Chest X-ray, AP view. Patient: 61 years old, sex M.
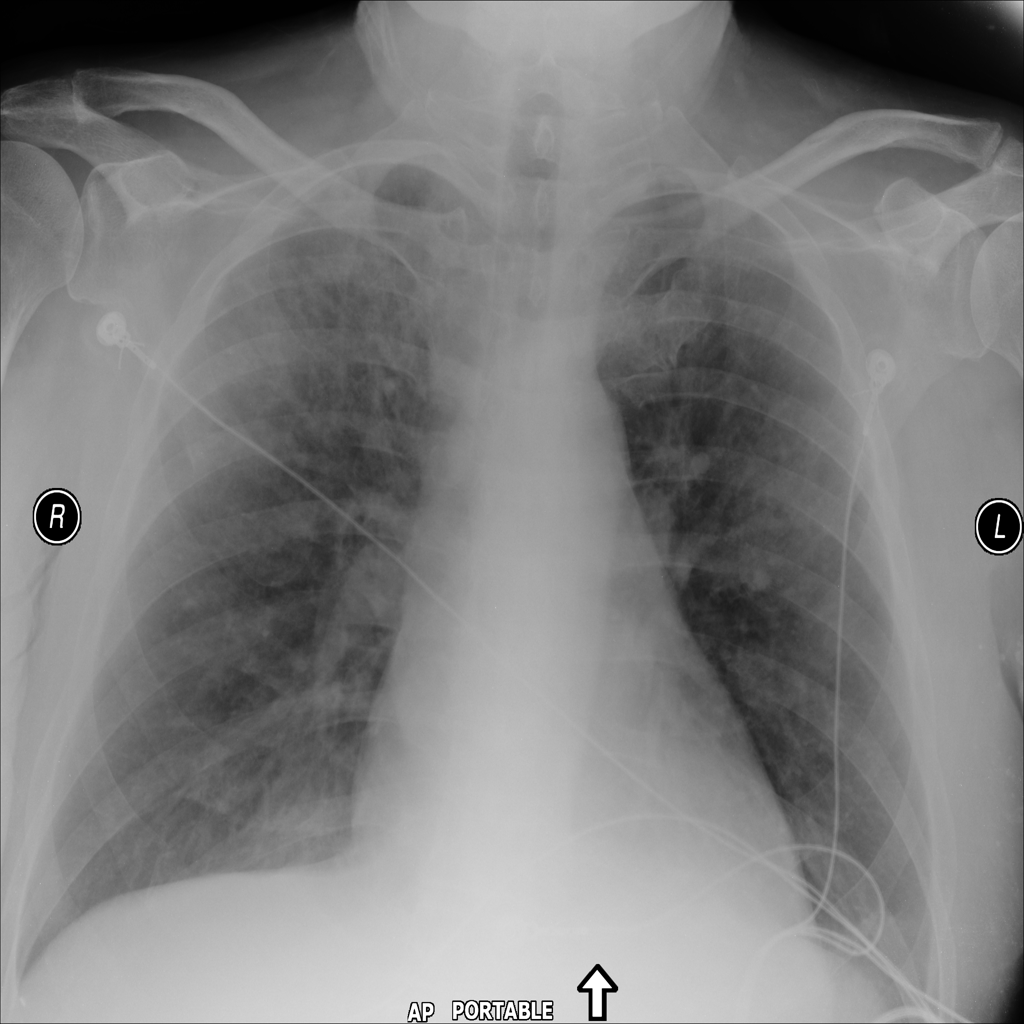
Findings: Effusion